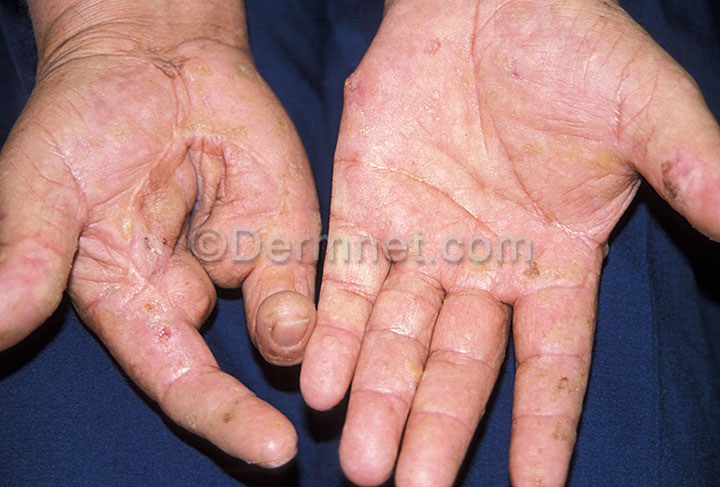
Disease: Actinic Keratosis Basal Cell Carcinoma and other Malignant Lesions